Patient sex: M
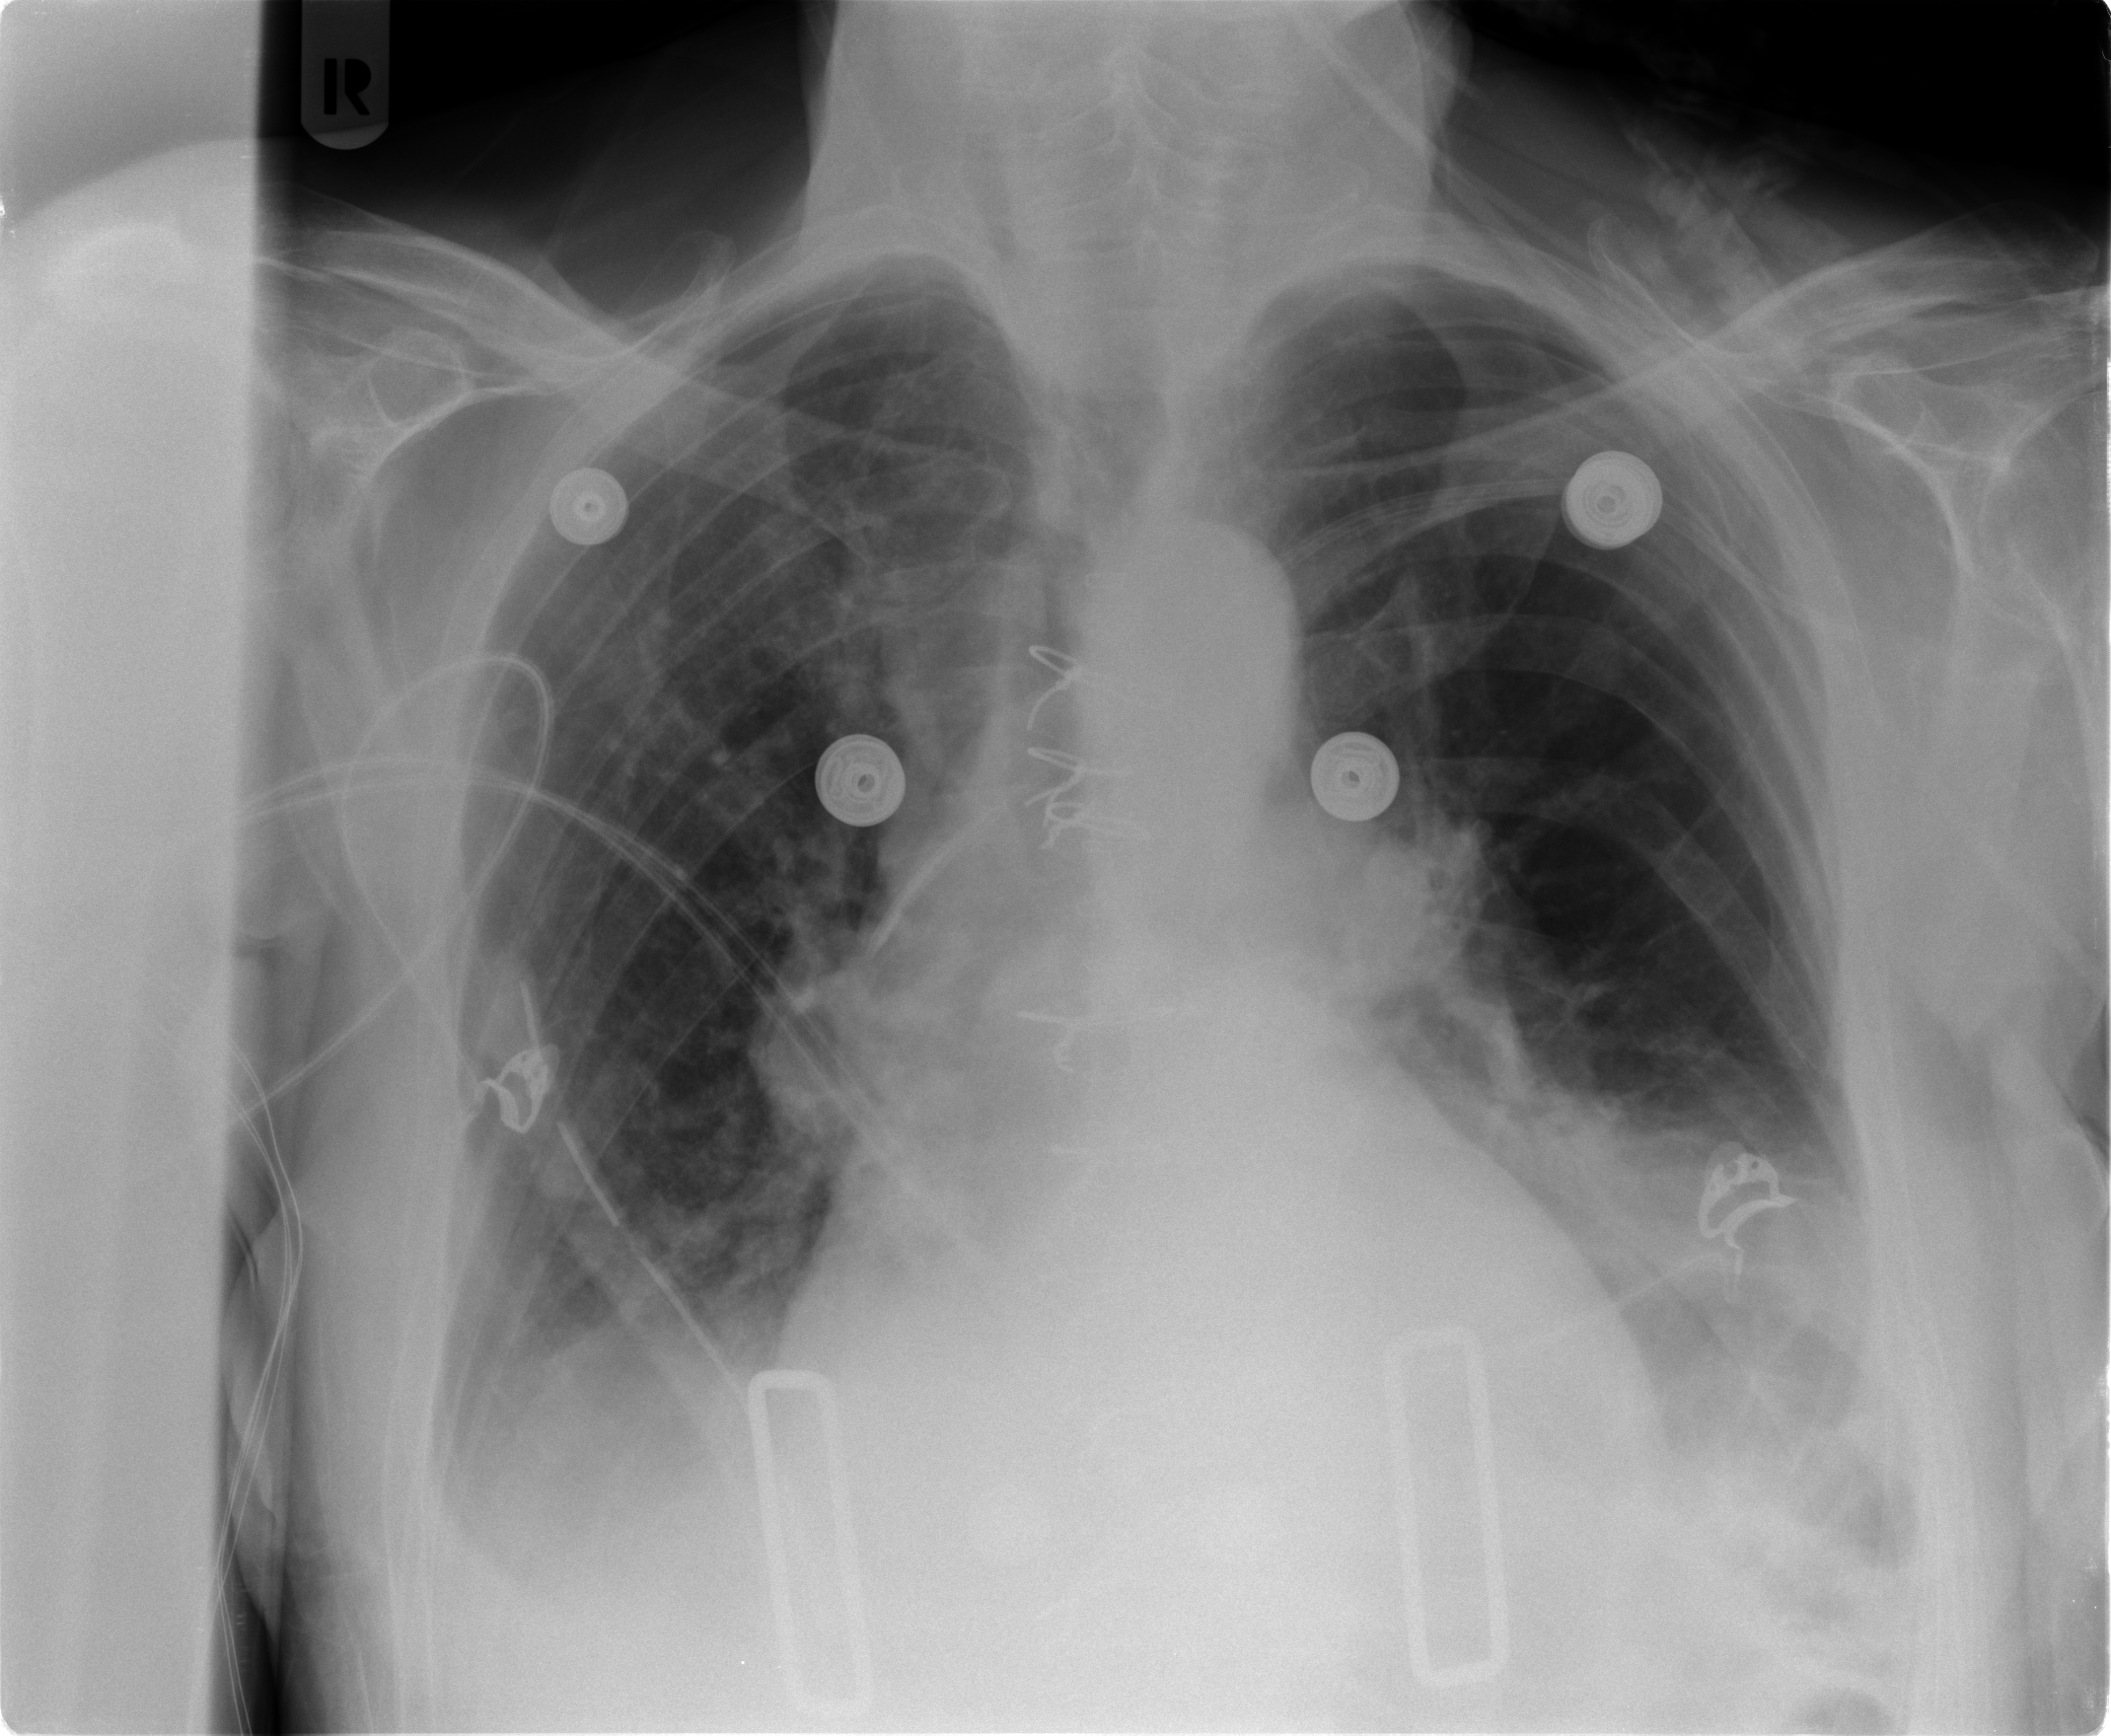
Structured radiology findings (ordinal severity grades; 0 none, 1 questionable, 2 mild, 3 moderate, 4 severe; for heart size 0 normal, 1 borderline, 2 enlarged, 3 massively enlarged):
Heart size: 2
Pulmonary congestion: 2
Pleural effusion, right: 2
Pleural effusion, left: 2
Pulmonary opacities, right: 2
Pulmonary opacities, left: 2
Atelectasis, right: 2
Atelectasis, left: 2